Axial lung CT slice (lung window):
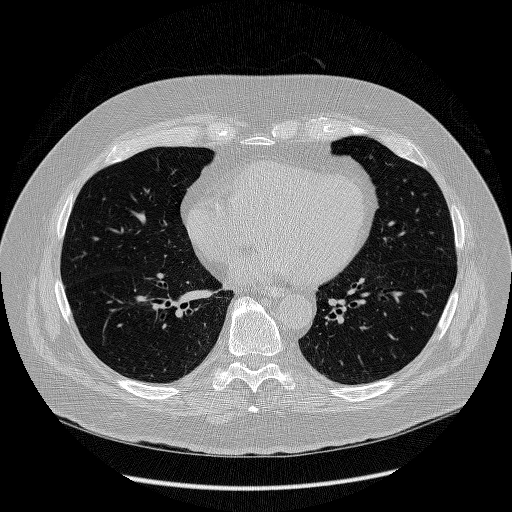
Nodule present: no